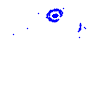
Particle: pion